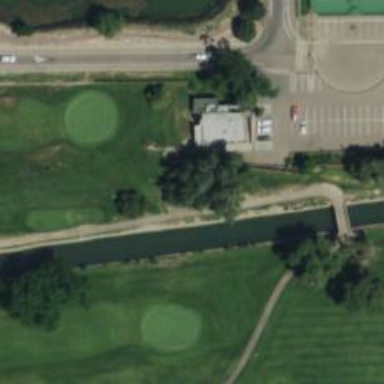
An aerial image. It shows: Path for golf carts.